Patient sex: M
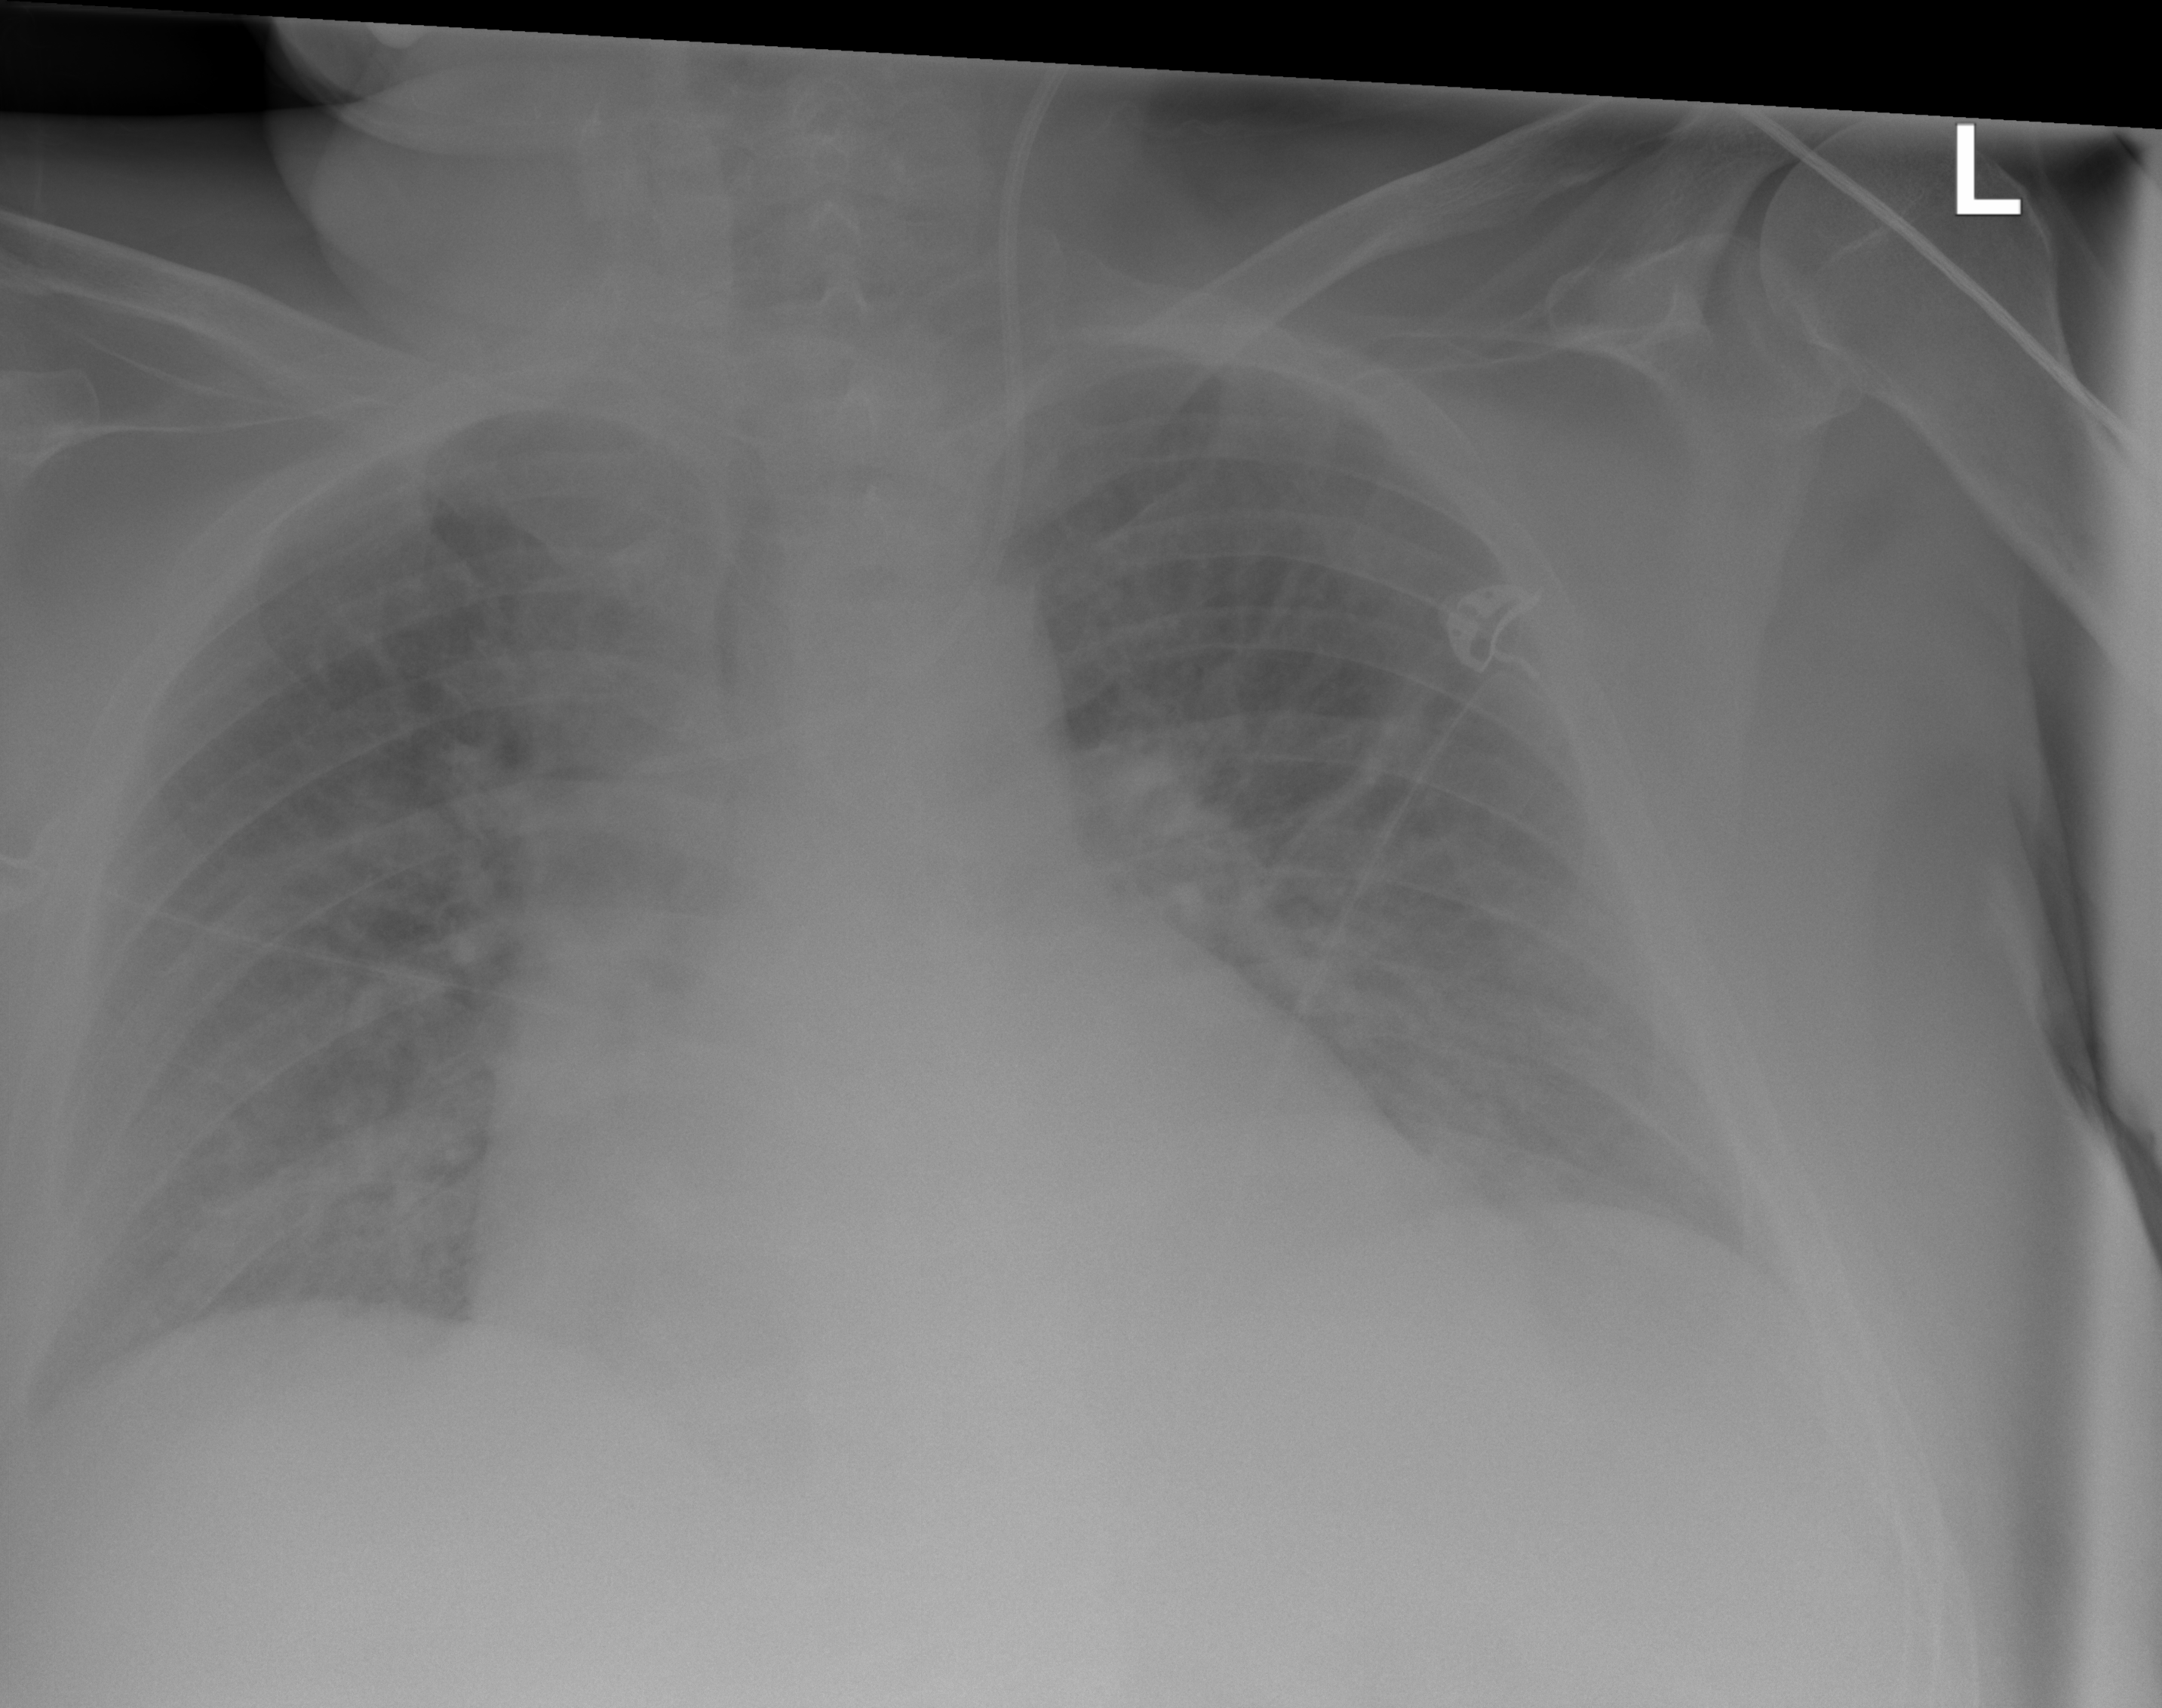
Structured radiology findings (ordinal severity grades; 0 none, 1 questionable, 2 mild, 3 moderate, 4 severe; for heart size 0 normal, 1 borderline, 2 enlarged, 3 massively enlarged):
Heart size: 2
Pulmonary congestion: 2
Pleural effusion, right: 2
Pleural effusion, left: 2
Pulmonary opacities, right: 0
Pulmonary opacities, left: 0
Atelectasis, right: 2
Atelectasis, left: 2